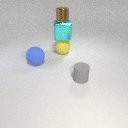
large yellow rubber sphere below small brown metal cylinder